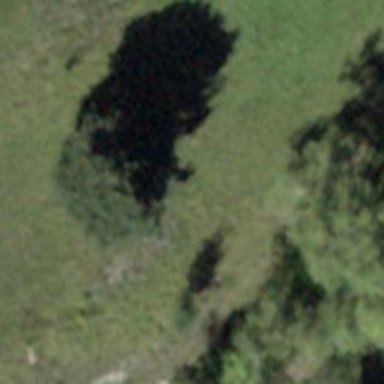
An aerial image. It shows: Needle-leaved tree in nature.